Question:
I mean, how to move cursor forward or backward in last line mode.
You know, hjkl can be used in command mode. But when we type :, we will enter into "last line mode". But in this mode, I have to use the left/right arrow to move cursor.
So my question is: can I use hjkl to move cursor in last line mode?
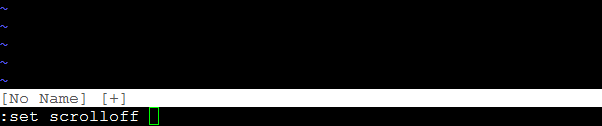
Answer: That mode is called . Yes, there is limited navigation in there (the list of commands starts at ':help c_CTRL-V'); most keys are inserted literally. This is because the mode is not meant for intensive editing; you're supposed to only type commands, or do minor corrections to a recalled older one.
If you do need the full editing capabilities, just switch to the . You can do this by pressing + from the command-line, or just immediately enter it via 'q:' instead of ':' (and likewise 'q/' instead of '/'). Cp. ':help cmdwin'